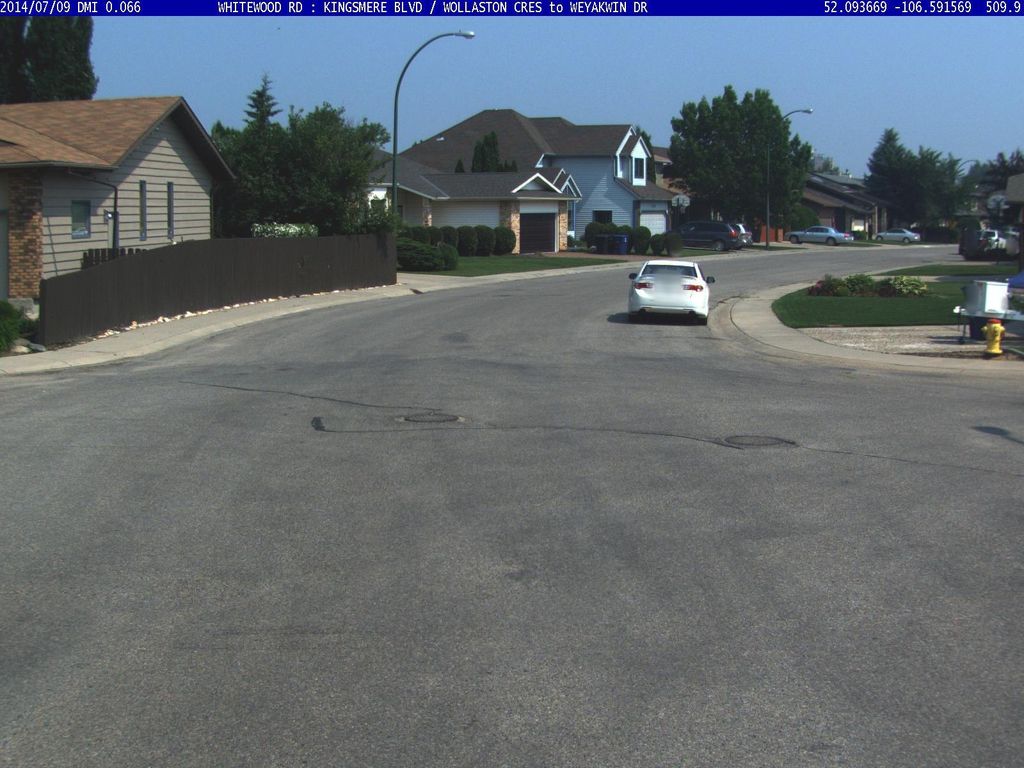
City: saskatoon